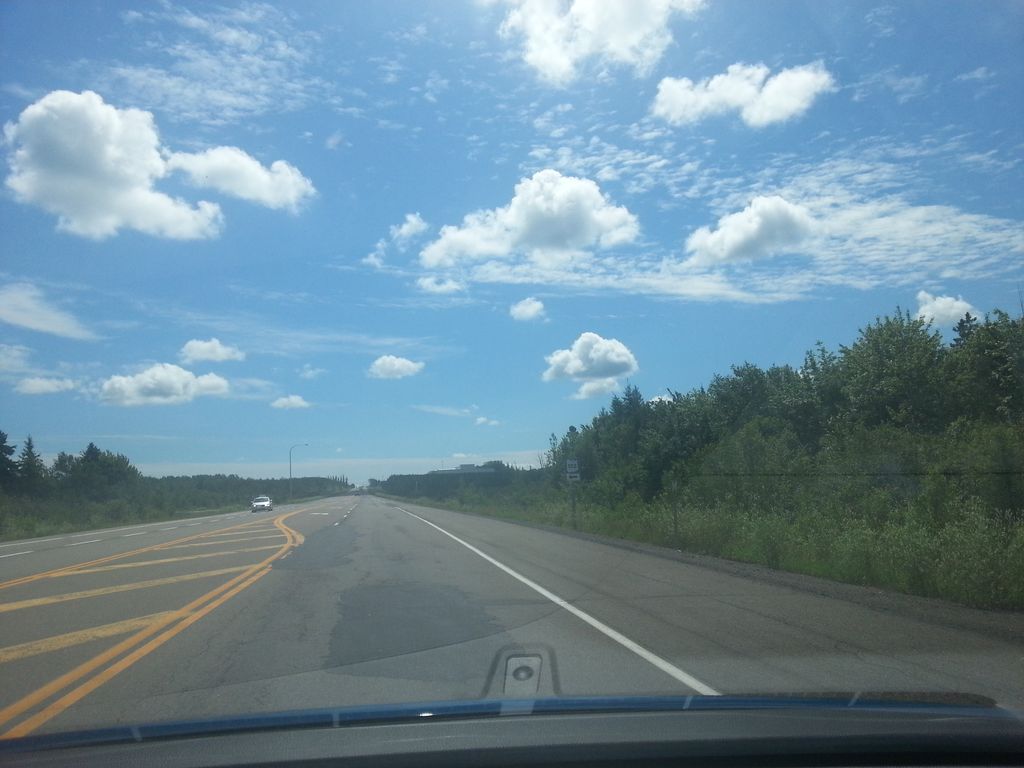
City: charlottetown